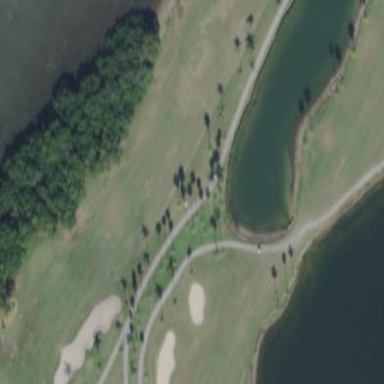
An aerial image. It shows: Grassy area designated as golf fairway.